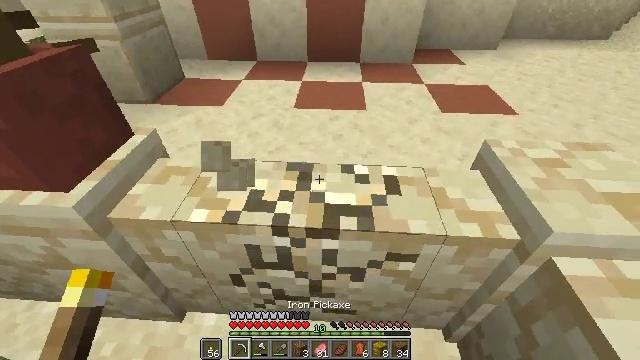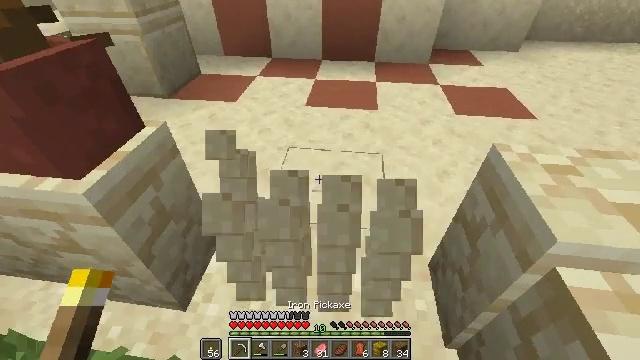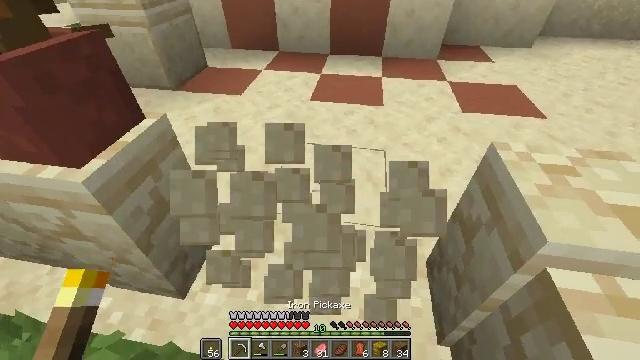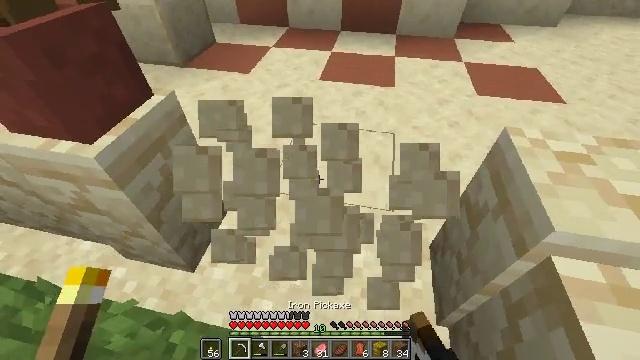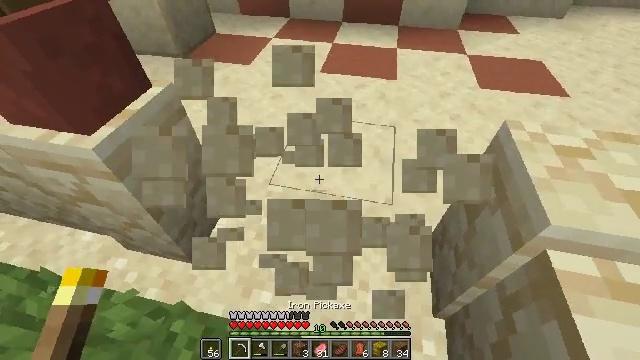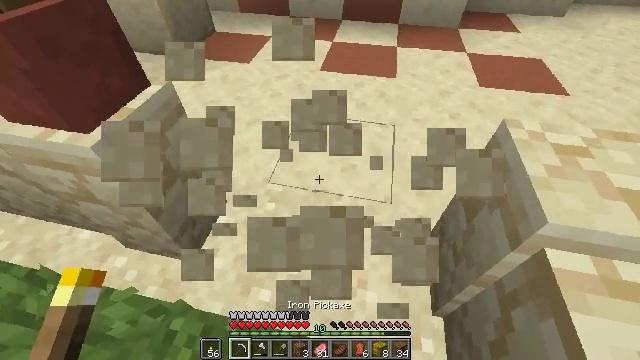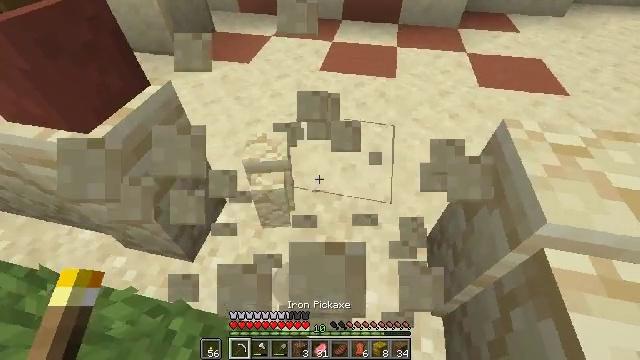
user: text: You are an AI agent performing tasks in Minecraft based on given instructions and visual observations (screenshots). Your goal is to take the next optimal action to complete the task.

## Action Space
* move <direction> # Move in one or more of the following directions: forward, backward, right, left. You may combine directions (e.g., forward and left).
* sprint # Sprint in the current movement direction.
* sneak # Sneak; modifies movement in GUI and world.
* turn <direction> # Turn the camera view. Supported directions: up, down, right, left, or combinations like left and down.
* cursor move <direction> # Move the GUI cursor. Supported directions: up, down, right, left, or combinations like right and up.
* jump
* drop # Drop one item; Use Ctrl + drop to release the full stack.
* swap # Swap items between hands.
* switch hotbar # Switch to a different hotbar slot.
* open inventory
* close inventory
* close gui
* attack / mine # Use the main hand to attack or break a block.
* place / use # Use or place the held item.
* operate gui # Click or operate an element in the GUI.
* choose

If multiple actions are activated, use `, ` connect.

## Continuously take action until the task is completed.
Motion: motion action
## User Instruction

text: Break the sandstone wall into pieces.
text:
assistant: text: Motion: turn left, attack / mine
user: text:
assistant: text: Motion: turn left and down, attack / mine
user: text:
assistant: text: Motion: turn left and down, attack / mine
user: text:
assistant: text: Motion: turn down, attack / mine
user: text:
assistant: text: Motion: attack / mine
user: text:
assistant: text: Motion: attack / mine
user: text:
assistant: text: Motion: attack / mine